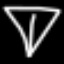
Label: diamond